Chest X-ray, AP view. Patient: 61 years old, sex F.
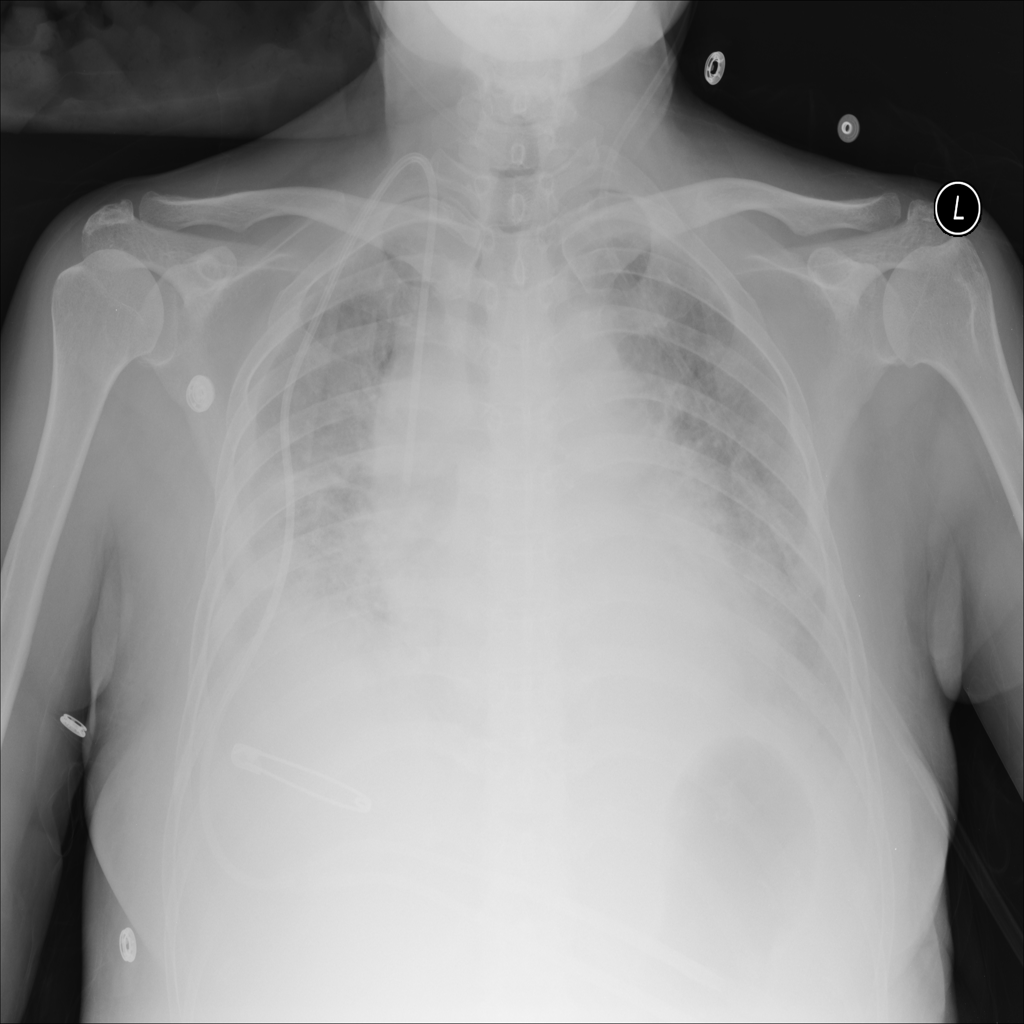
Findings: No Finding